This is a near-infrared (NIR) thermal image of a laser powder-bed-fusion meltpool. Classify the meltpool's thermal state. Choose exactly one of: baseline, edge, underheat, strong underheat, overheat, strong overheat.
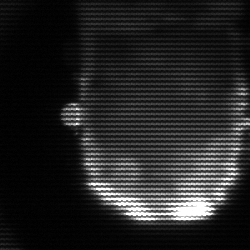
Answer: baseline